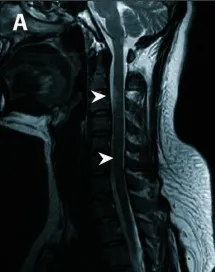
Spinal MRI of the first and third attack. (A-C) Cervical (T2-weighted imaging) and thoracic (fat-saturated T2-weighted imaging) spinal MRI of the initial attack revealed multiple T2-hyperintense lesions throughout the spinal cord. Axial fat-saturated T1-weighted imaging with contrast enhancement showed eccentric lesions with patchy enhancement.
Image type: radiology (mri)